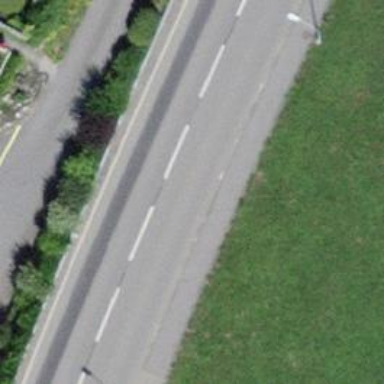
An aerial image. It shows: Primary highway with cycle track on the left.